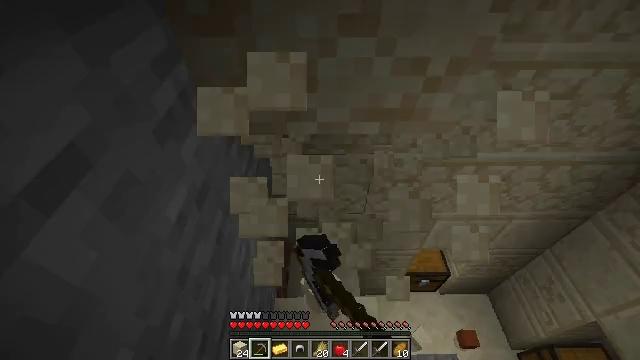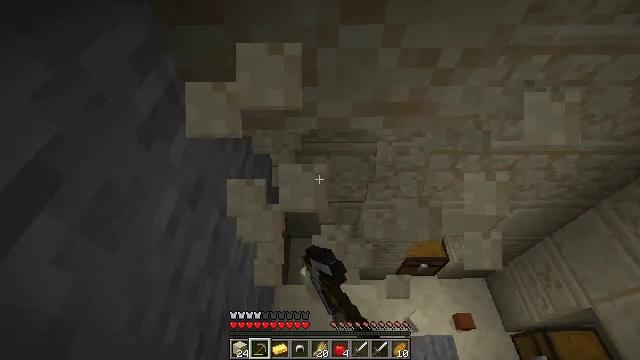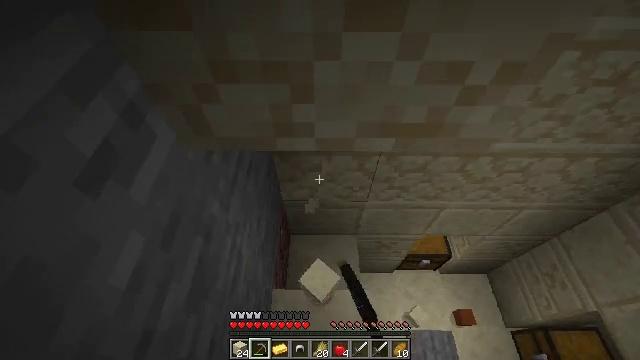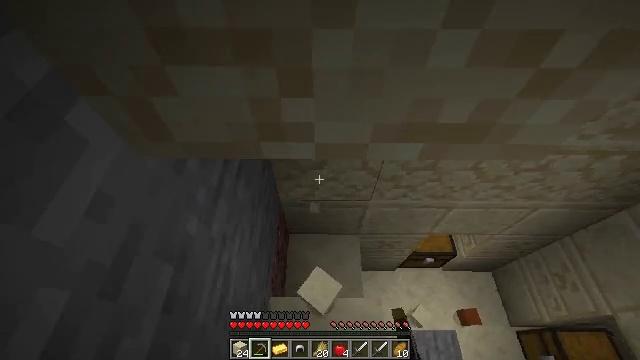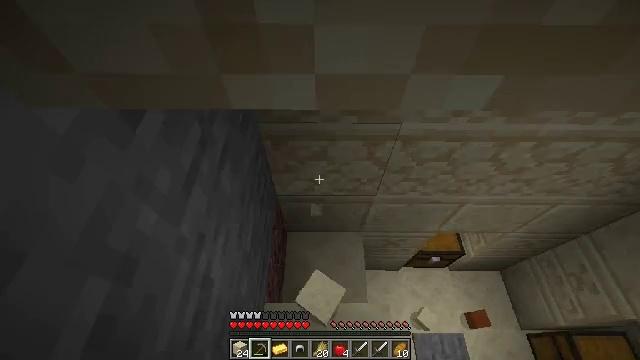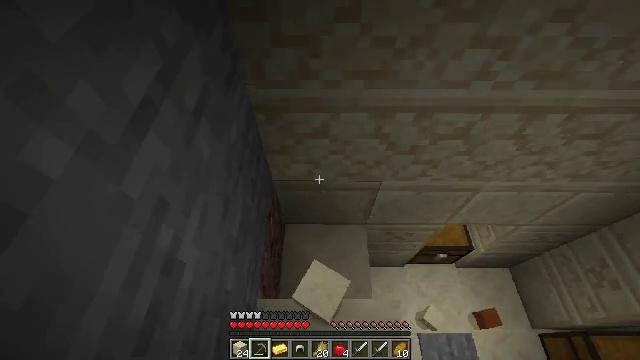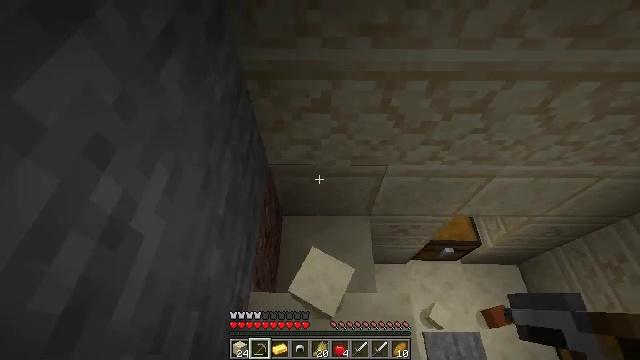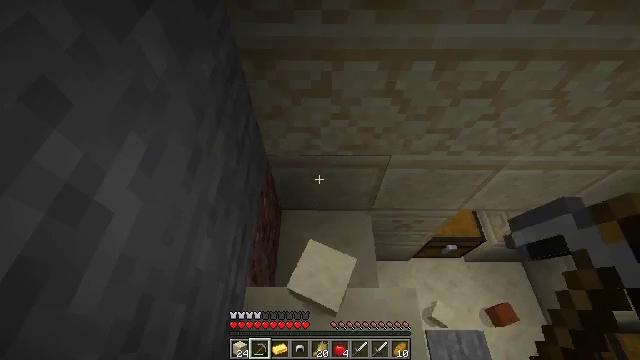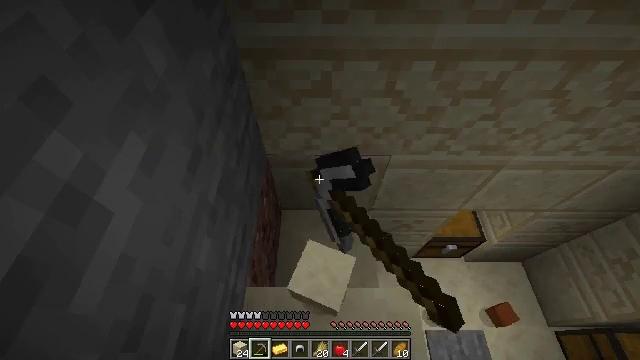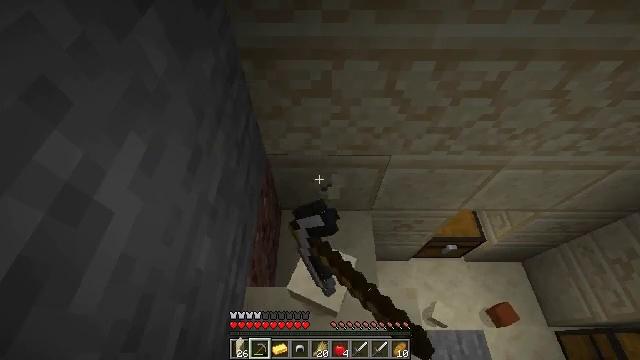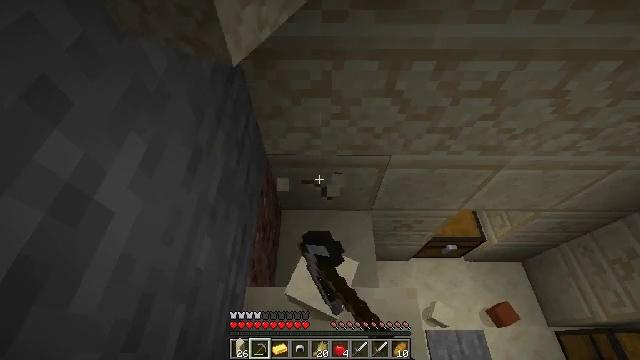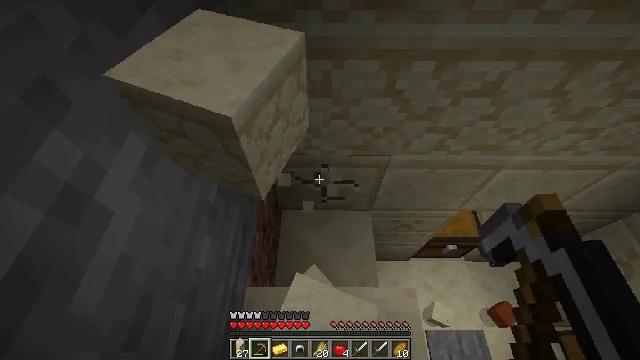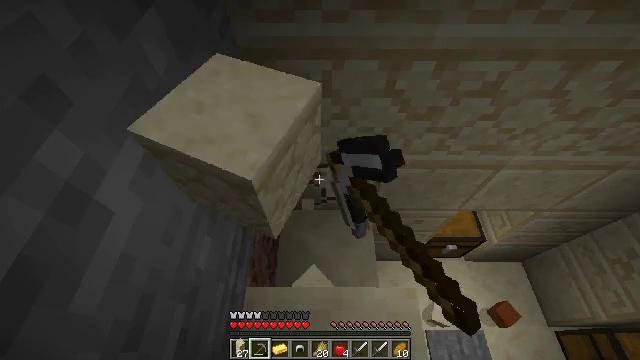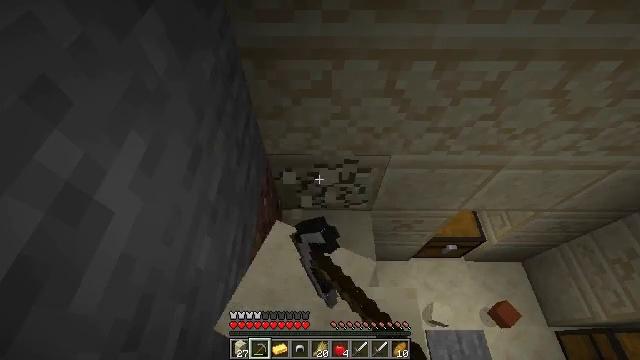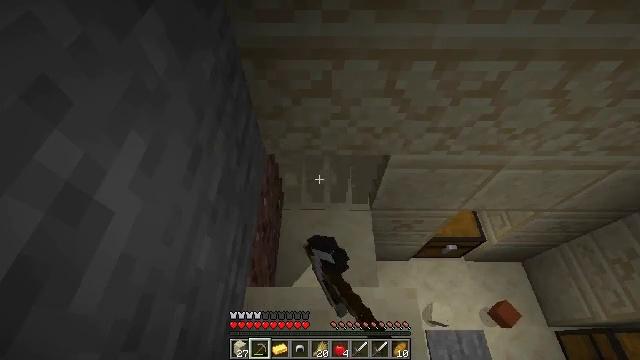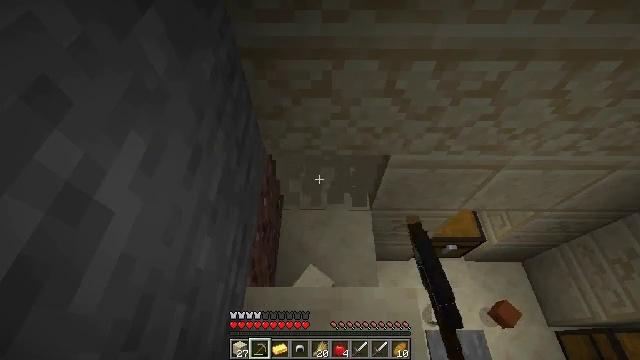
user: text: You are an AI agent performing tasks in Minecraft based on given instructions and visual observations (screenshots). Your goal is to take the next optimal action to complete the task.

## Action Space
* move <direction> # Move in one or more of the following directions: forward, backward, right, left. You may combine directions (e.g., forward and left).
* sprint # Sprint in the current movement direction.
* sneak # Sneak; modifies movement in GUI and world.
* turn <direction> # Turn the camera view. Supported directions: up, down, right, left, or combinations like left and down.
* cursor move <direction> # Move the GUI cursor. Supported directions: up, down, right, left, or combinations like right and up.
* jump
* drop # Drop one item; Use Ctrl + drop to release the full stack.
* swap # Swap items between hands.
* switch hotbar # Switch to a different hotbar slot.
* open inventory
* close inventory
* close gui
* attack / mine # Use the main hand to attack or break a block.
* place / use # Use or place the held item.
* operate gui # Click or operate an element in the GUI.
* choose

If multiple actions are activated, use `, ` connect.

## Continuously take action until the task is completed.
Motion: motion action
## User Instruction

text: Collect cut sandstone by mining it.
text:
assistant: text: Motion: move forward, turn down
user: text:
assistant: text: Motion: move forward, turn down
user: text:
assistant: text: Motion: move forward, turn down
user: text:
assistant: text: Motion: move forward
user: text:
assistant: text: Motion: no_op
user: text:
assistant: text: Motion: no_op
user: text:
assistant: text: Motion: attack / mine
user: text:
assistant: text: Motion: attack / mine
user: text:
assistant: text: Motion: attack / mine
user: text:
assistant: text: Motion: attack / mine
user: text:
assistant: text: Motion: attack / mine
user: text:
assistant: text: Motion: attack / mine
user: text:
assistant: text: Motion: attack / mine
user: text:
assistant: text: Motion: attack / mine
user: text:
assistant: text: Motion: attack / mine
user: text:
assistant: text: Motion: attack / mine
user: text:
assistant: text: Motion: attack / mine
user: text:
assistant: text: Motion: attack / mine
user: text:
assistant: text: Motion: attack / mine